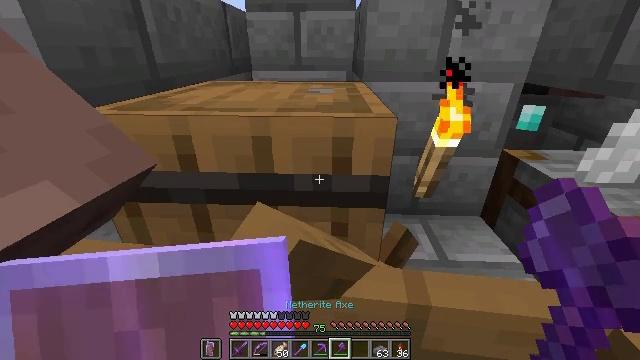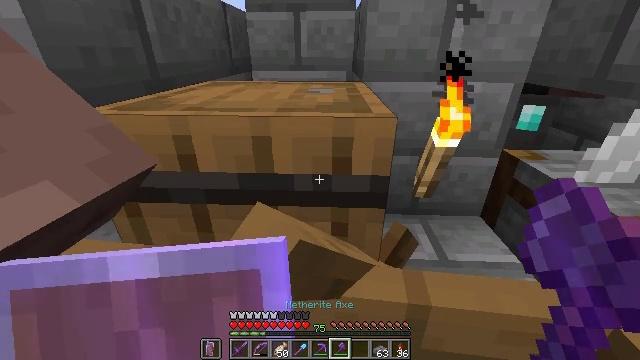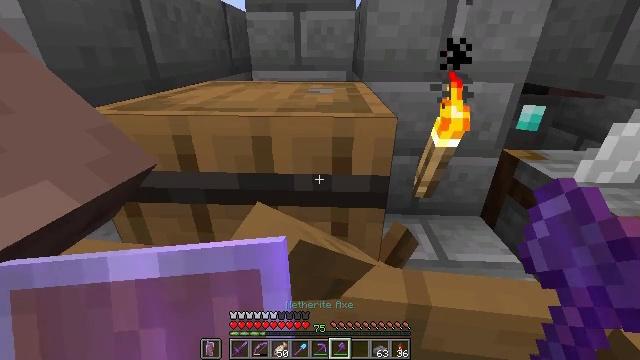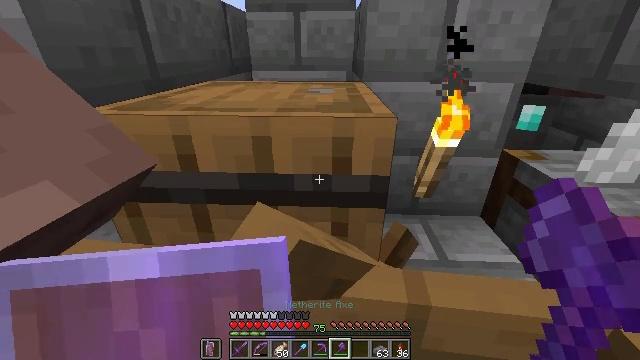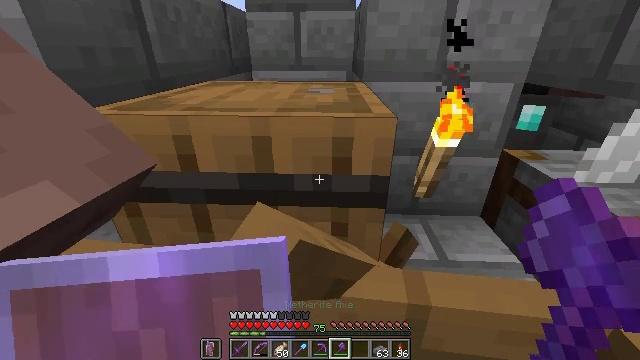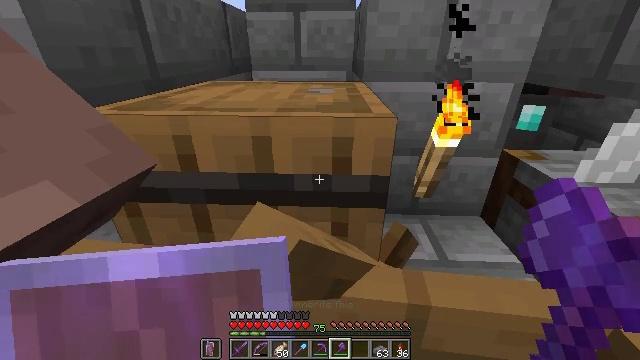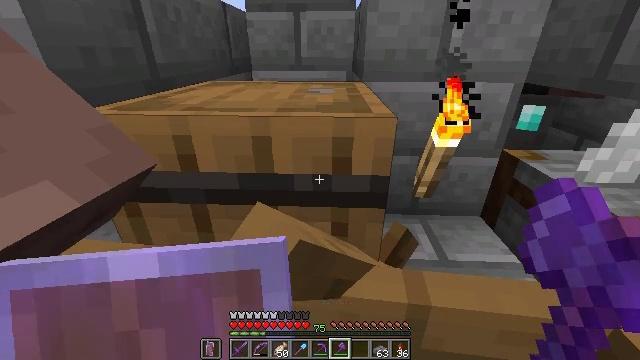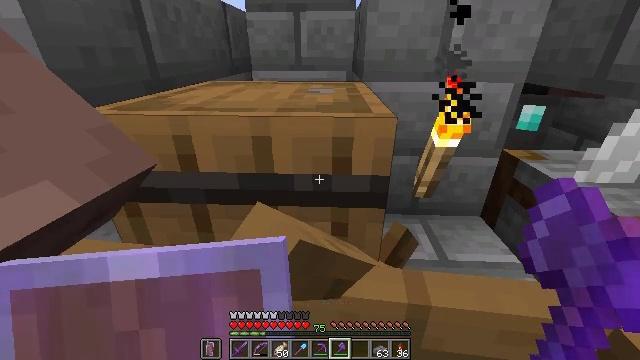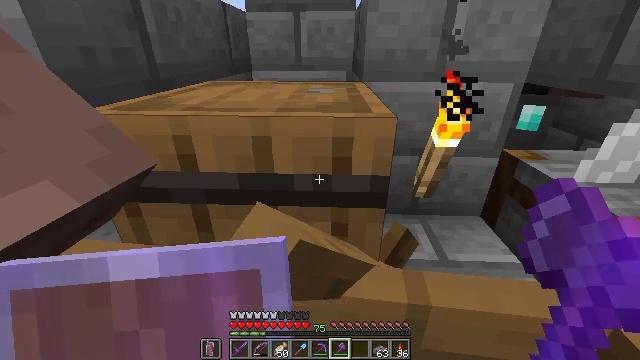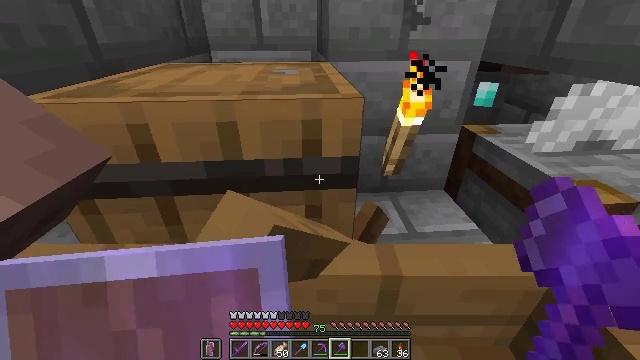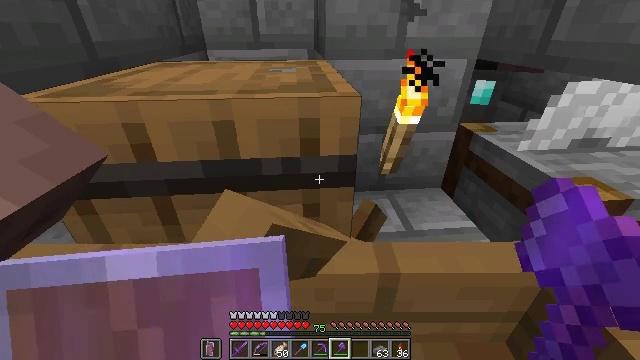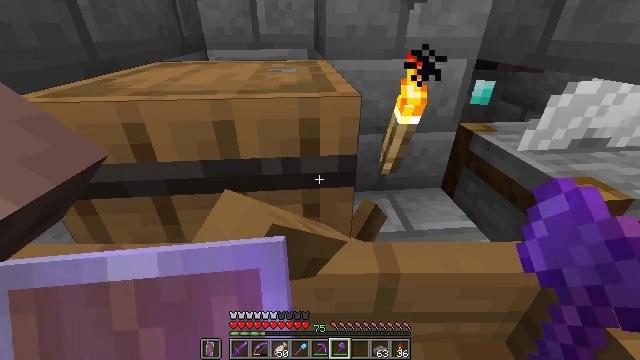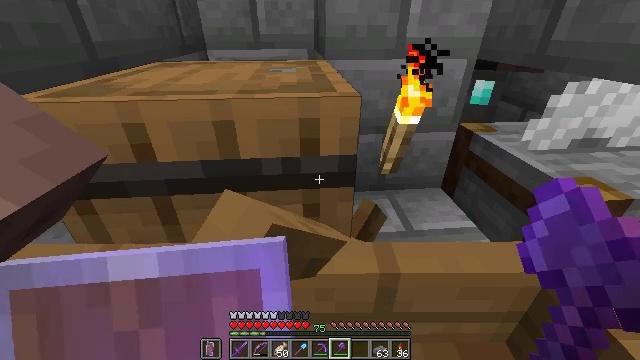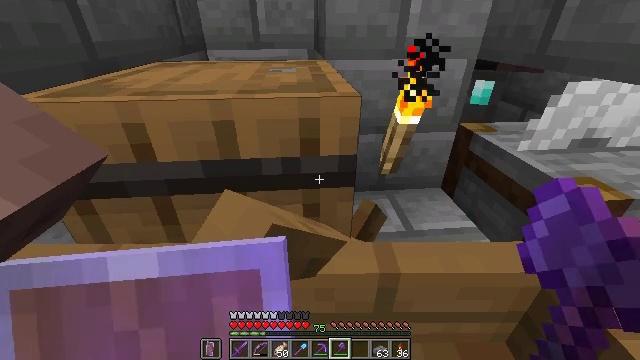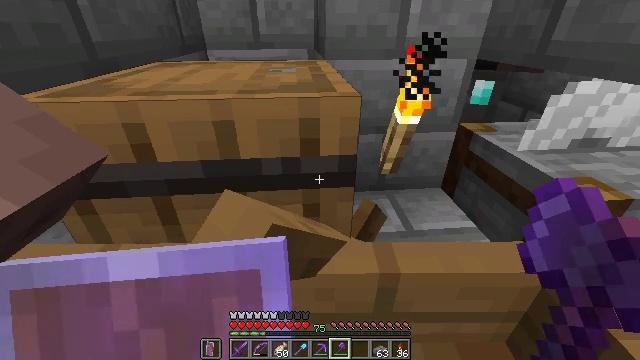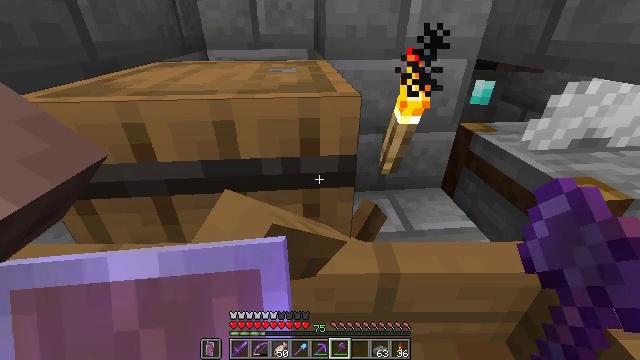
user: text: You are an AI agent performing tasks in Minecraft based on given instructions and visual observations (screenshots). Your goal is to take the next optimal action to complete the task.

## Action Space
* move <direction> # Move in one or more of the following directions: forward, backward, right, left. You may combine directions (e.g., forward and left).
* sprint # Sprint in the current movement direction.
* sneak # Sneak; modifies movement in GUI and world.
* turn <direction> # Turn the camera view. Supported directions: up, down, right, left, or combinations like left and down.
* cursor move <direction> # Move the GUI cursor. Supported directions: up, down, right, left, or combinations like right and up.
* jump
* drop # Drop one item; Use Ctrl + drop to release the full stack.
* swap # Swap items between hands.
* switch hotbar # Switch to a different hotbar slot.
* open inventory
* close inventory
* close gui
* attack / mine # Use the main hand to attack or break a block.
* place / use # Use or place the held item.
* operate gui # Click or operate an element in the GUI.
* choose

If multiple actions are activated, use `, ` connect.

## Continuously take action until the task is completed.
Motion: motion action
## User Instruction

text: Mine the barrel to retrieve its items.
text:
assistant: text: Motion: no_op
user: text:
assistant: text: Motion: no_op
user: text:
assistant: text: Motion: no_op
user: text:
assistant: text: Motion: no_op
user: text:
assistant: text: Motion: no_op
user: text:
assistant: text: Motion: no_op
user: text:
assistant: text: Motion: no_op
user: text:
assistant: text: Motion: no_op
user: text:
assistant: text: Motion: turn right and down
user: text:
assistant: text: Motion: no_op
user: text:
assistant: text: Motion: no_op
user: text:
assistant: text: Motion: no_op
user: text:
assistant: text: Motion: no_op
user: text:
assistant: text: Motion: no_op
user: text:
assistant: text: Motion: no_op
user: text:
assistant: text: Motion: no_op
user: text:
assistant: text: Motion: no_op
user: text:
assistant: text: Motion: attack / mine
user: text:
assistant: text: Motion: attack / mine
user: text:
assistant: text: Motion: attack / mine
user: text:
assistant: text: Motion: attack / mine
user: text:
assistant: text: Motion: no_op
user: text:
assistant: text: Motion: no_op
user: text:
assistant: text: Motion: no_op
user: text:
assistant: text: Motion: no_op
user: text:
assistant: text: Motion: no_op
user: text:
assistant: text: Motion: no_op
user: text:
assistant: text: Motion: no_op
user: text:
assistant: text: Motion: no_op
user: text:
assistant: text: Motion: no_op